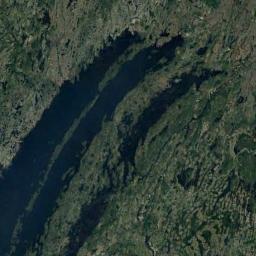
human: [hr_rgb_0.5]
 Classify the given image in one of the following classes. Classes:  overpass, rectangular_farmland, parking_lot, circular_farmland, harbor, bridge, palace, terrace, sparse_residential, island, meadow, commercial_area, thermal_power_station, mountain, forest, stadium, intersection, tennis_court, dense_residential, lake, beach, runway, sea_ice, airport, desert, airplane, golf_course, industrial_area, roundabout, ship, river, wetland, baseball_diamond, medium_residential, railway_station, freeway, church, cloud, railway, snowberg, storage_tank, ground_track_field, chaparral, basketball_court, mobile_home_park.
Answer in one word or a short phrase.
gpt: wetland